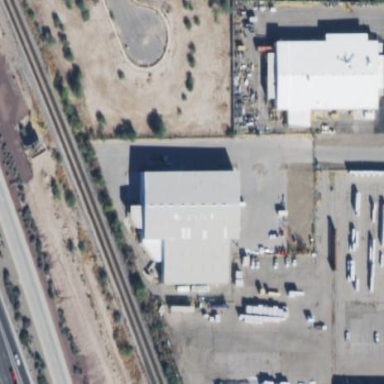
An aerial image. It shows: Industrial building.